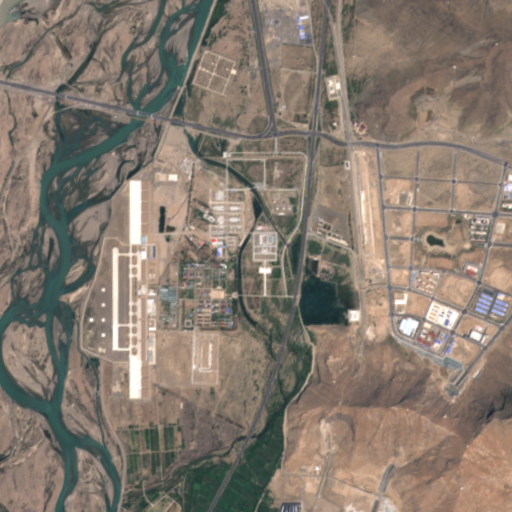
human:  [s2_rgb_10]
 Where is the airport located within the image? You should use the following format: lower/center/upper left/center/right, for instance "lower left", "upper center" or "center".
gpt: The airport is located in the left of the image.
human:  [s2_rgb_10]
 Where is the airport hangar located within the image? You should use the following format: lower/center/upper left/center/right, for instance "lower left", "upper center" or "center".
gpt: The airport hangar is located in the lower left of the image.
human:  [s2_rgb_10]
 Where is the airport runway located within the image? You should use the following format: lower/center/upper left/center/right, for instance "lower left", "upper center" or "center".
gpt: The airport runway is located in the lower left of the image.
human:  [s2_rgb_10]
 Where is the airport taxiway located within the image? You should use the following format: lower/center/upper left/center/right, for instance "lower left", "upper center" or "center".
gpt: The airport taxiway is located in the lower left of the image.
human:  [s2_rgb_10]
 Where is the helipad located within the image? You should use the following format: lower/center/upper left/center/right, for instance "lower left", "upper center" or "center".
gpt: The helipad is located in the lower left of the image.
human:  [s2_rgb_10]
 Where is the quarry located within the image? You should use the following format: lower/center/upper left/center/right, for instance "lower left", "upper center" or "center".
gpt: The quarry is located in the lower right of the image.
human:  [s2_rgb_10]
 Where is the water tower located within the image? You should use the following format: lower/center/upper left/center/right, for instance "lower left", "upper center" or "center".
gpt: The water tower is located in the center of the image.
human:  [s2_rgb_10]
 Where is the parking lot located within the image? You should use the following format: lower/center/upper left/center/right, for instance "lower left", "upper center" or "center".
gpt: There is no parking lot in the image.